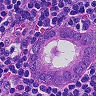
Metastatic tissue present: yes